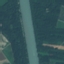
Land use / land cover class: River